Question: How to make layout like image below - maximized to parent but only to width that wrapped element will fit on the right. I end up with layout like in xml below, but when TextView is longer it overlaps checkbox.

'''
<?xml version="1.0" encoding="utf-8"?>
<RelativeLayout xmlns:android="http://schemas.android.com/apk/res/android"
android:layout_width="fill_parent"
android:layout_height="wrap_content">
<TextView
android:id="@+id/name"
android:layout_width="fill_parent"
android:layout_height="wrap_content" />
<CheckBox
android:id="@+id/checkbox"
android:layout_width="wrap_content"
android:layout_height="wrap_content"
android:layout_alignParentRight="true"
/>
</RelativeLayout>
'''
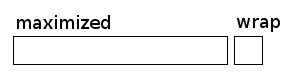
Answer: Finally i made this using 'LinearLayout' and 'android:layout_weight="1"'
'''
<?xml version="1.0" encoding="utf-8"?>
<LinearLayout xmlns:android="http://schemas.android.com/apk/res/android"
android:layout_width="fill_parent"
android:padding="5dp"
android:layout_height="wrap_content">
<TextView
android:id="@+id/name"
android:layout_width="fill_parent"
android:layout_weight="1"
android:layout_height="wrap_content" />
<CheckBox
android:id="@+id/checkbox"
android:layout_width="wrap_content"
android:layout_height="wrap_content"/>
</LinearLayout>
'''